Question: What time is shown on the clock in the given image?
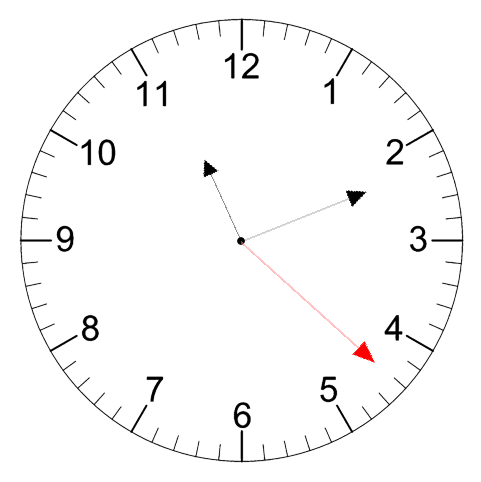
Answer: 11:11:22